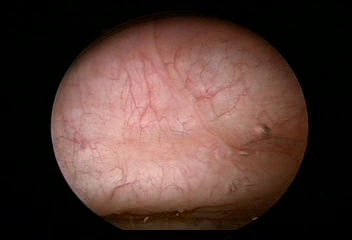
Modality: WLC
Class: Normal mucosa
Bladder cancer association: No